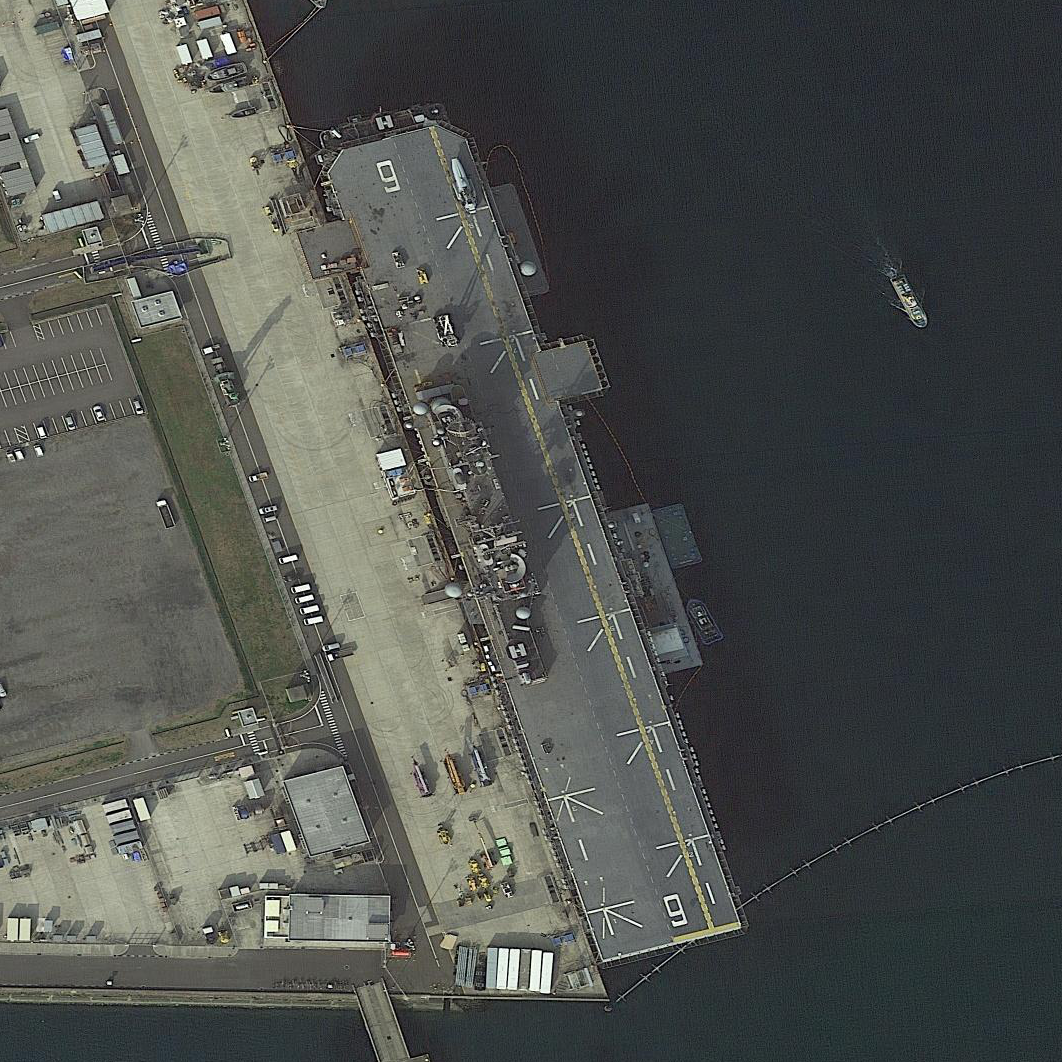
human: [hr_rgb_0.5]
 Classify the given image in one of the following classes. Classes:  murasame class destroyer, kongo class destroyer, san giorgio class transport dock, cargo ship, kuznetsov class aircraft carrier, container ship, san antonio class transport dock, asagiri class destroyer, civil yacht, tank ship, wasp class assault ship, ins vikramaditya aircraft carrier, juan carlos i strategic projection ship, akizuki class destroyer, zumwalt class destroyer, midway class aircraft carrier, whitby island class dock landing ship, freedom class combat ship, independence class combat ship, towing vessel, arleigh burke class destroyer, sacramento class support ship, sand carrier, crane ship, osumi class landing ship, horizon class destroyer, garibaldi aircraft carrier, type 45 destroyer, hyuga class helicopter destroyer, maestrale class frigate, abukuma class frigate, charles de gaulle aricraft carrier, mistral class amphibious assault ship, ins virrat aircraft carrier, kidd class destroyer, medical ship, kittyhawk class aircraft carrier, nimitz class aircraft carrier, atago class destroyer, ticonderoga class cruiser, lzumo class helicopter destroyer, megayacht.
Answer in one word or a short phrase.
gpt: Wasp class assault ship